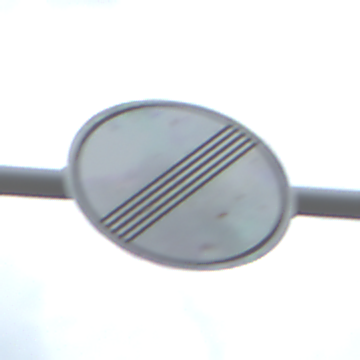
Verkehrszeichen: EndeSaemtlicherBegrenzungen
Umgebung: Outdoor, Nature
Tageszeit: MorningAfternoon
Wetter: PartlyCloudy
Licht: Natural
Jahreszeit: NotSpecified
Kontrast: LowContrast